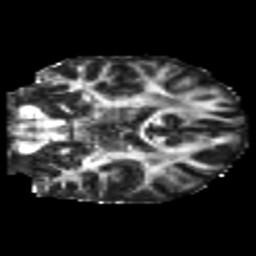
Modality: FA
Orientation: coronal
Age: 25
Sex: female
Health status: healthy
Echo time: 0.074 s